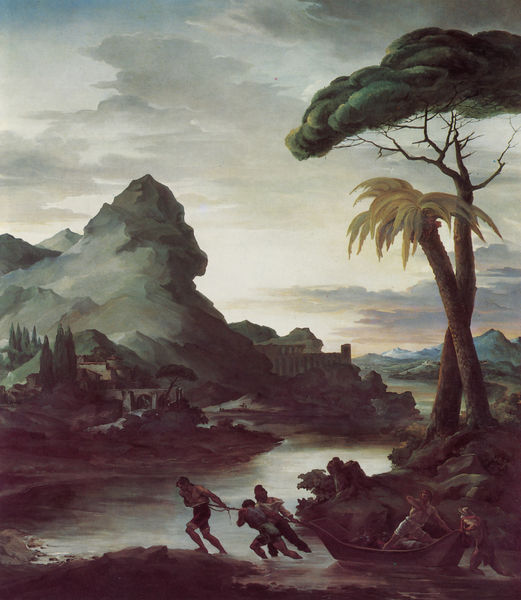
Titel: Paysage aux pêcheurs, Landschaft mit Fischern
Künstler: Théodore Géricault
Standort: München
Institution: Neue Pinakothek
Schlagwörter: baum, berg, blau, dunkel, felsen, gemälde, himmel, meer, schatten, wasser, weiß, wolken, bäume, fluss, gelb, grün, landschaft, menschen, ocker, see, stadt, ufer, äste, abend, braun, grau, hintergrund, hut, licht, männer, säulen, gebäude, haus, weg, hochformat, malerei, architektur, stein, öl, dämmerung, erde, ferne, horizont, häuser, hügel, morgen, natur, spiegelung, stamm, zweige, brücke, kirche, pfad, insel, pflanzen, wald, arbeit, boot, boote, kahn, turm, zypressen, schiff, wellen, düster, fassade, italien, ort, süden, fischer, schleppen, berge, fels, gebirge, gipfel, dorf, mauer, lila, nebel, sonnenuntergang, violett, landschaftsmalerei, idylle, ziehen, figuren, hafen, romantik, schiffbruch, seemänner, staffage, stämme, tau, untergang, palme, stimmung, baumkrone, exotisch, tor, befestigung, bögen, ruine, burg, seil, matrose, ruinen, trüb, eiss, schwarzw, kiefer, lanschaft, geäst, nadelbäume, palmen, zeder, himel, pinien, tempel, viadukt, pinie, fähre, matrosen, klassik, sklaven, gestrandet, rettung, bergen, idealisiert, pastorale, pastoral, bott, überfahrt, mannschaft, übersetzen, kantig, bötchen, überquerung, gebäide, ziehend, treideln, arkazie, befreien, menschenkraft, rettng, staämme, felss, théodore géricault, runien, landschaft#, aquäukt, anschieben, zeihen, malereri